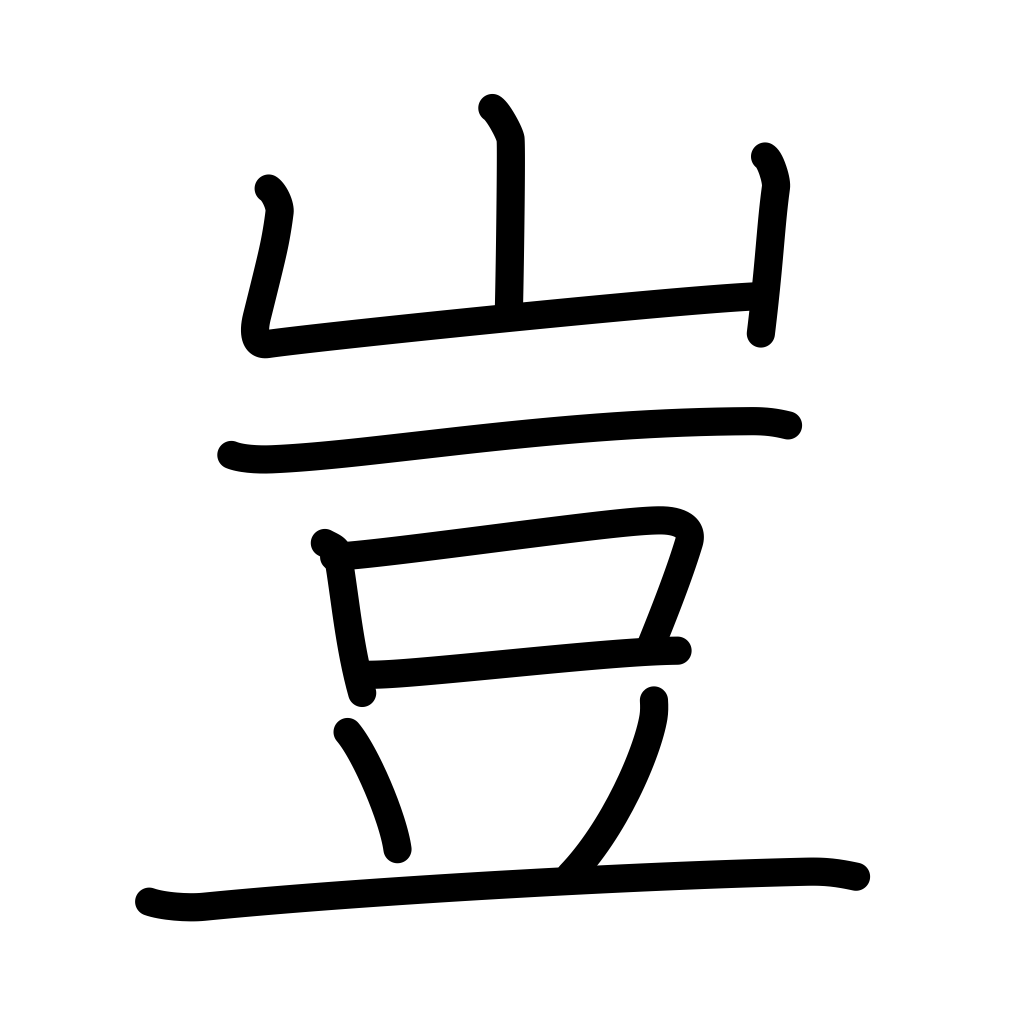
Meaning: an interjection of surprise